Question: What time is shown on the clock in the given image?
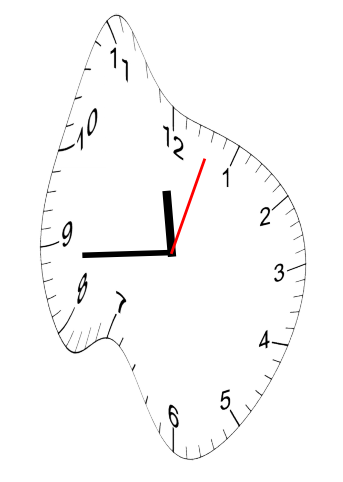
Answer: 11:44:03